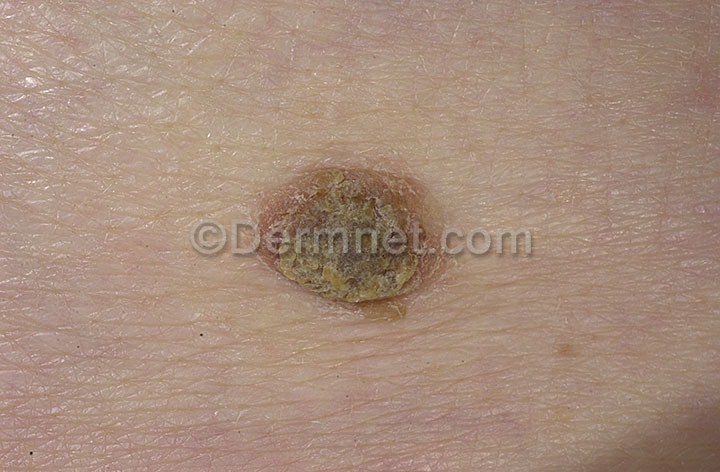
Disease: Seborrheic Keratoses and other Benign Tumors